Interaction volume radius: 10 \u00c5
Interaction volume height: 15 \u00c5
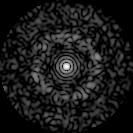
Disorder parameter: 0.8211